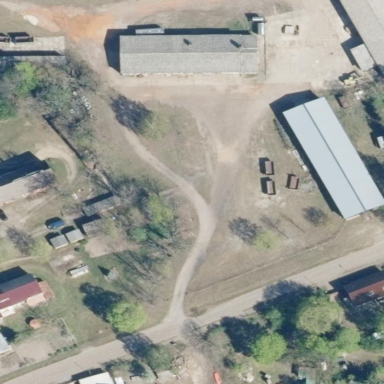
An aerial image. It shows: Farmyard area.